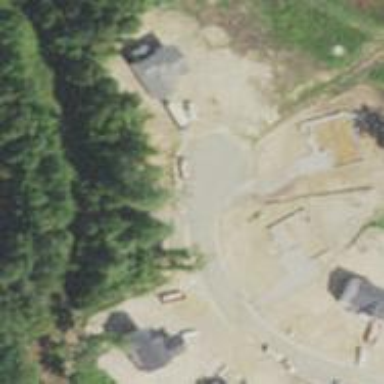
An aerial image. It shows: Turning circle on the road.